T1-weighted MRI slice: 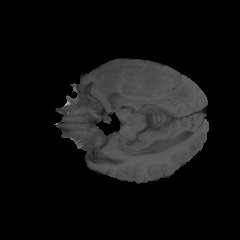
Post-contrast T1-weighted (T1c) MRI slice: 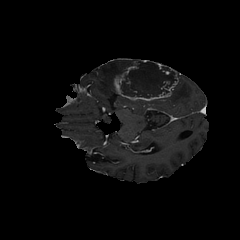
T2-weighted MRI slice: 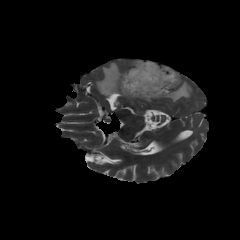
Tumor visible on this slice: yes